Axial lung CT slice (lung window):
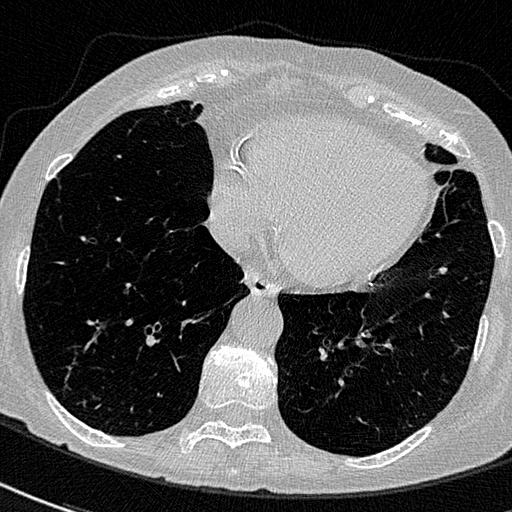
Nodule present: no